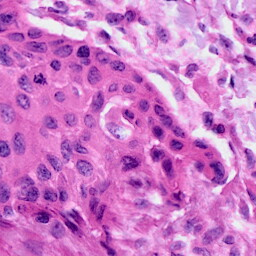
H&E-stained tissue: Cervix